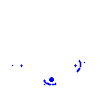
Particle: electron